Interaction volume radius: 5 \u00c5
Interaction volume height: 10 \u00c5
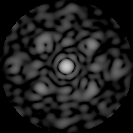
Disorder parameter: 0.5689